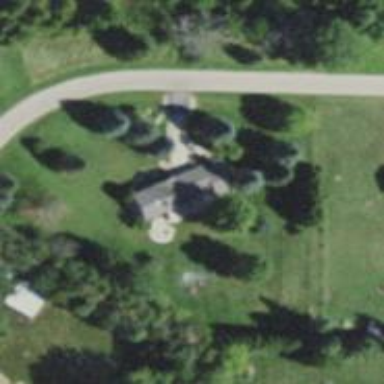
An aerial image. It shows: Driveway.